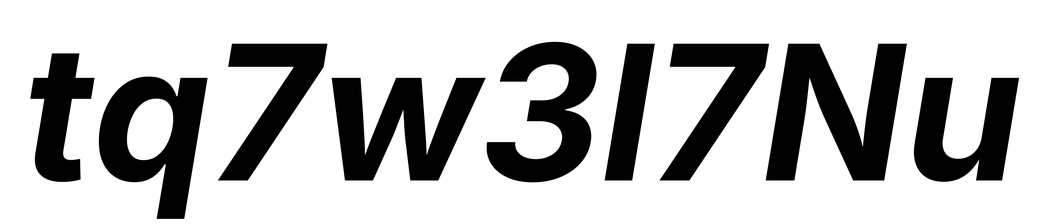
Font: Inter-Italic_Bold_Italic